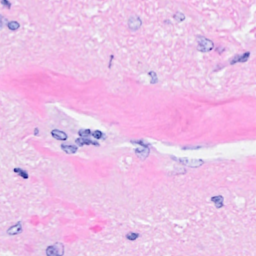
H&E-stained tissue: Breast